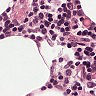
Metastatic tissue present: no